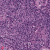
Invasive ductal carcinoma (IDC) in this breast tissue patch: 1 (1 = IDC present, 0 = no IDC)